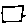
Label: square